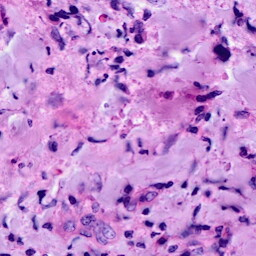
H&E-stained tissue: Breast